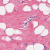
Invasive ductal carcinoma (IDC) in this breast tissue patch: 0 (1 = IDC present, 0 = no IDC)